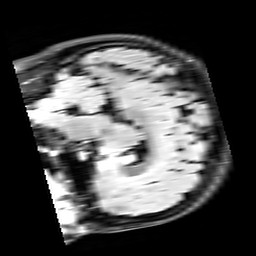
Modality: FLAIR
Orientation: sagittal
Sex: female
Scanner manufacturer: siemens
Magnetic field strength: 3 T
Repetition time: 10 s
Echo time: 0.09 s